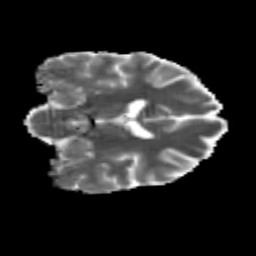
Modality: MD
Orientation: coronal
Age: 22
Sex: male
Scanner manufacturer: siemens
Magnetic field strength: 3 T
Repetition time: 3.5 s
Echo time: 0.125 s